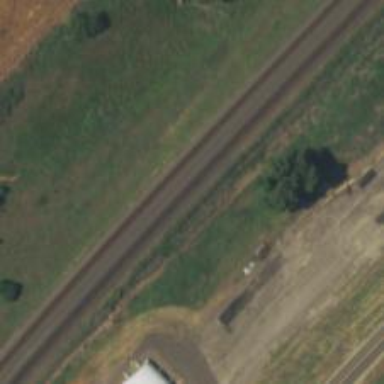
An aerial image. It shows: Railway track.